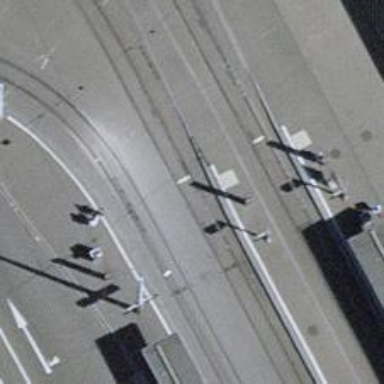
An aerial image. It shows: Tram stop for public transport.